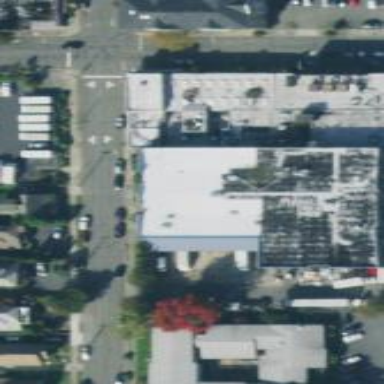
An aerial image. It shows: Commercial building.